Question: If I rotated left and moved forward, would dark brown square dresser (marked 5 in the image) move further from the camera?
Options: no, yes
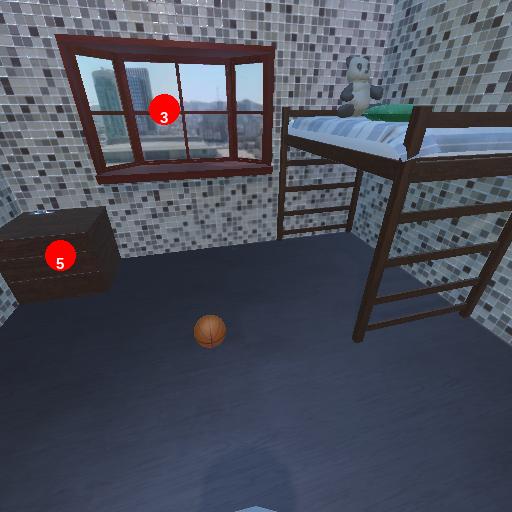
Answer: no